Question: I want to add watermark to images just like flipboard does.
As you can see text is added at the bottom of the images with black transparent background. I want to do the exact same thing. Till now I've managed to write text on image but I am not able to make it's background black transparent just like the above picture.
Here's my code so far which I found from <URL>.
'''
public Bitmap mark(Bitmap src, String watermark) {
int w = src.getWidth();
int h = src.getHeight();
Shader shader = new LinearGradient(0, 0, 100, 0, Color.TRANSPARENT, Color.BLACK, TileMode.CLAMP);
Bitmap result = Bitmap.createBitmap(w, h, src.getConfig());
Canvas canvas = new Canvas(result);
canvas.drawBitmap(src, 0, 0, null);
Paint paint = new Paint();
paint.setColor(Color.WHITE);
paint.setTextSize(50);
paint.setAntiAlias(true);
paint.setShader(shader);
paint.setUnderlineText(false);
canvas.drawText(watermark, 10 , h-15, paint);
return result;
}
'''
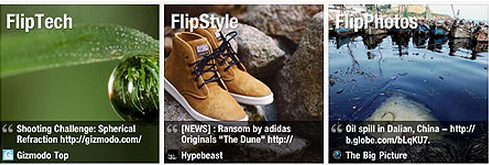
Answer: I think it doesn't require gradient, you can draw it using simple color and using drawRect() method.
Sample code is below, i gonna take the black background size as 25% of whole image.
'''
public Bitmap mark(Bitmap src, String watermark) {
int w = src.getWidth();
int h = src.getHeight();
Paint bgPaint=new Paint();
bgPaint.setColor(Color.parse("AA000000")); //transparent black,change opacity by changing hex value "AA" between "00" and "FF"
Bitmap result = Bitmap.createBitmap(w, h, src.getConfig());
Canvas canvas = new Canvas(result);
canvas.drawBitmap(src, 0, 0, null);
Paint paint = new Paint();
paint.setColor(Color.WHITE);
paint.setTextSize(50);
paint.setAntiAlias(true);
paint.setUnderlineText(false);
//should draw background first,order is important
int left=0;
int right=w;
int bottom=h;
int top=bottom-(h*.25);
canvas.drawRect(left,top,right,bottom,bgPaint);
canvas.drawText(watermark, 10 , h-15, paint);
return result;
}
'''